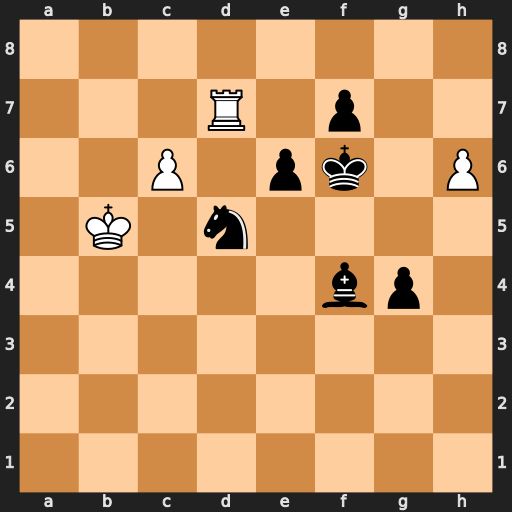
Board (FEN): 8/3R1p2/2P1pk1P/1K1n4/5bp1/8/8/8
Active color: w
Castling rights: -
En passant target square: -
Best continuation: h7 Kg7 Rxf7+ Kxf7 h8=Q